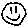
Label: smiley face